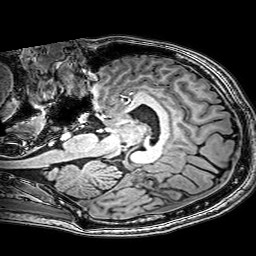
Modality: T1w
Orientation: sagittal
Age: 27
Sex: male
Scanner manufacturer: philips
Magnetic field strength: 3 T
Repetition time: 0.009 s
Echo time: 0.00351 s